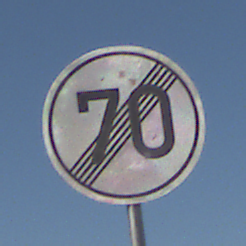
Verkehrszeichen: EndeGeschwindigkeit70
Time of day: MorningAfternoon
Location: Outdoor (Nature)
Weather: Clear
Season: NotSpecified
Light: Natural